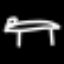
Label: bed